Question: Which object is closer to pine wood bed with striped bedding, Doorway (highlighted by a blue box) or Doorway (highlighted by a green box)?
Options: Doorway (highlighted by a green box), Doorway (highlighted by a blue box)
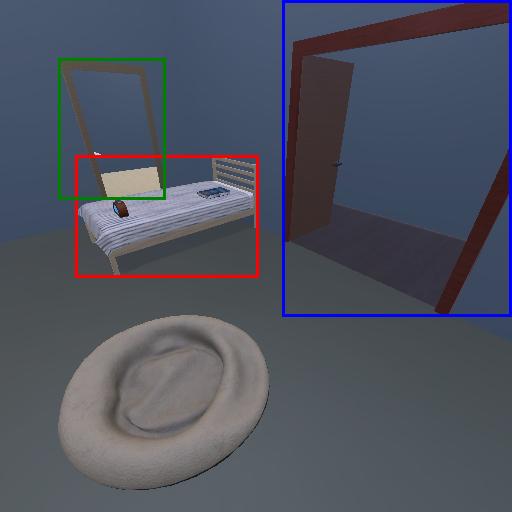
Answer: Doorway (highlighted by a green box)